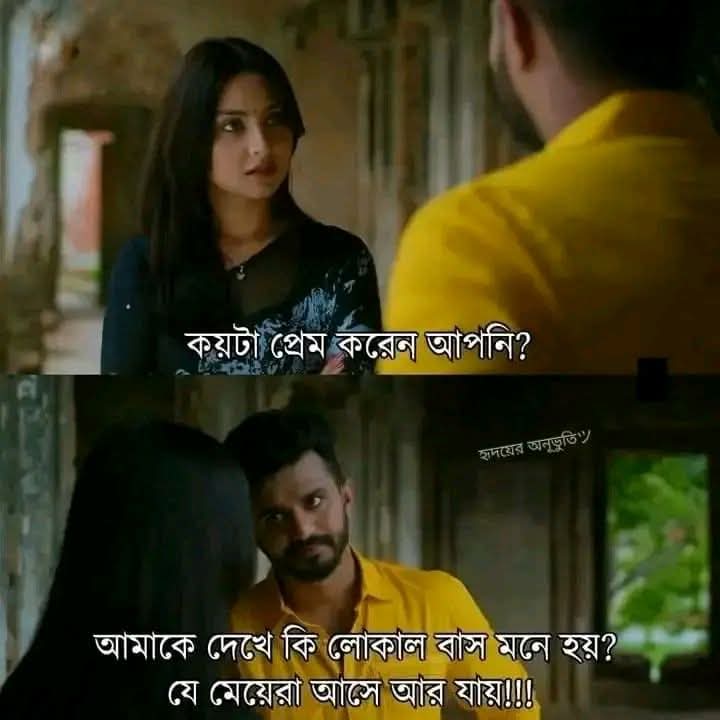
Text: কয়টা প্রেম করেন আপনি?
আমাকে দেখে কি লোকাল বাস মনে হয়? যে মেয়েরা আসে আর যায়!!!
Label: Hate
Hate category: Personal Offence
Targeted group: Individual